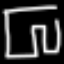
Label: pants